Question: I'm trying to get alignment working properly in Bootstrap. I've been looking at <URL> but I just can't get the effect that I'm thinking of.
This is the code I'm using:
'''
<h1>{% trans %} x {% endtrans %} <small>{% trans %} yw {% endtrans %}</small></h1>
<input class="form-control" type="text">
<button type="button" class="btn btn-primary custom-button-width">{{ icon('plus') }} {% trans %} z1 {% endtrans %}</button>
<button type="button" class="btn btn-warning custom-button-width .navbar-right">{{ icon('edit') }} {% trans %} z2 {% endtrans %}</button>
<button type="button" class="btn btn-danger custom-button-width .navbar-right">{{ icon('remove') }} {% trans %} z3 {% endtrans %}</button>
<br />
<br />
<table class="table table-hover">
...
'''
An example of how this actually looks is below, as well as what I'm trying to achieve.

Any ideas are appreciated - thanks.
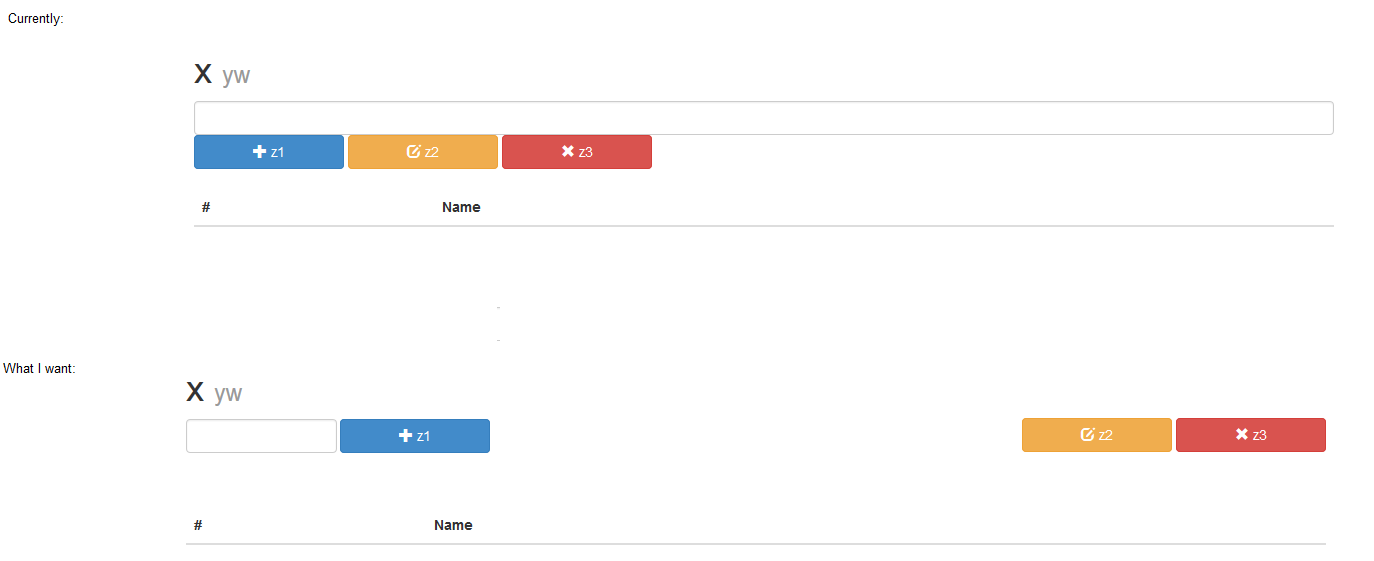
Answer: Since you're using a 'custom-button-width' class, you could also use a '.custom-input-width' class to set the width of the input. Then create 2 columns and right align the right side buttons...
'''
.custom-input-width {
width:150px;
margin-right:3px;
}
'''
Demo: <URL>